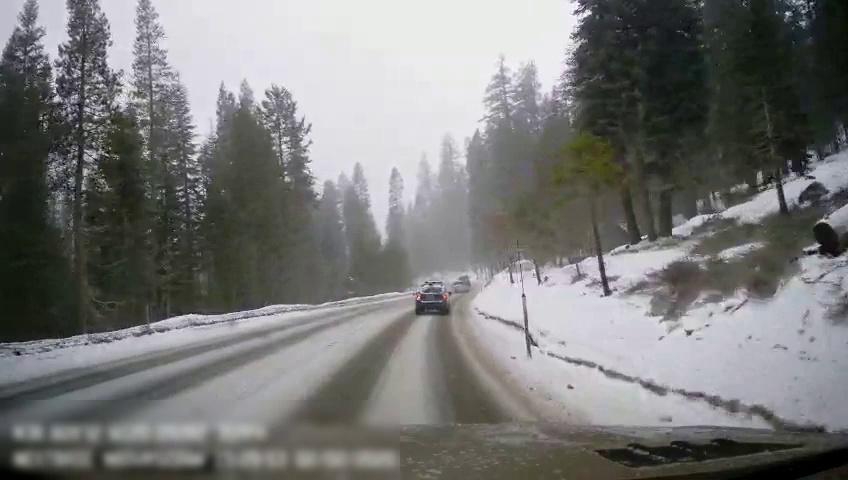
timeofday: Day
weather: Snowy
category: Drivable Space
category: Vehicles | SUV
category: Vehicles | Car
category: Vehicles | SUV